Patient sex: M
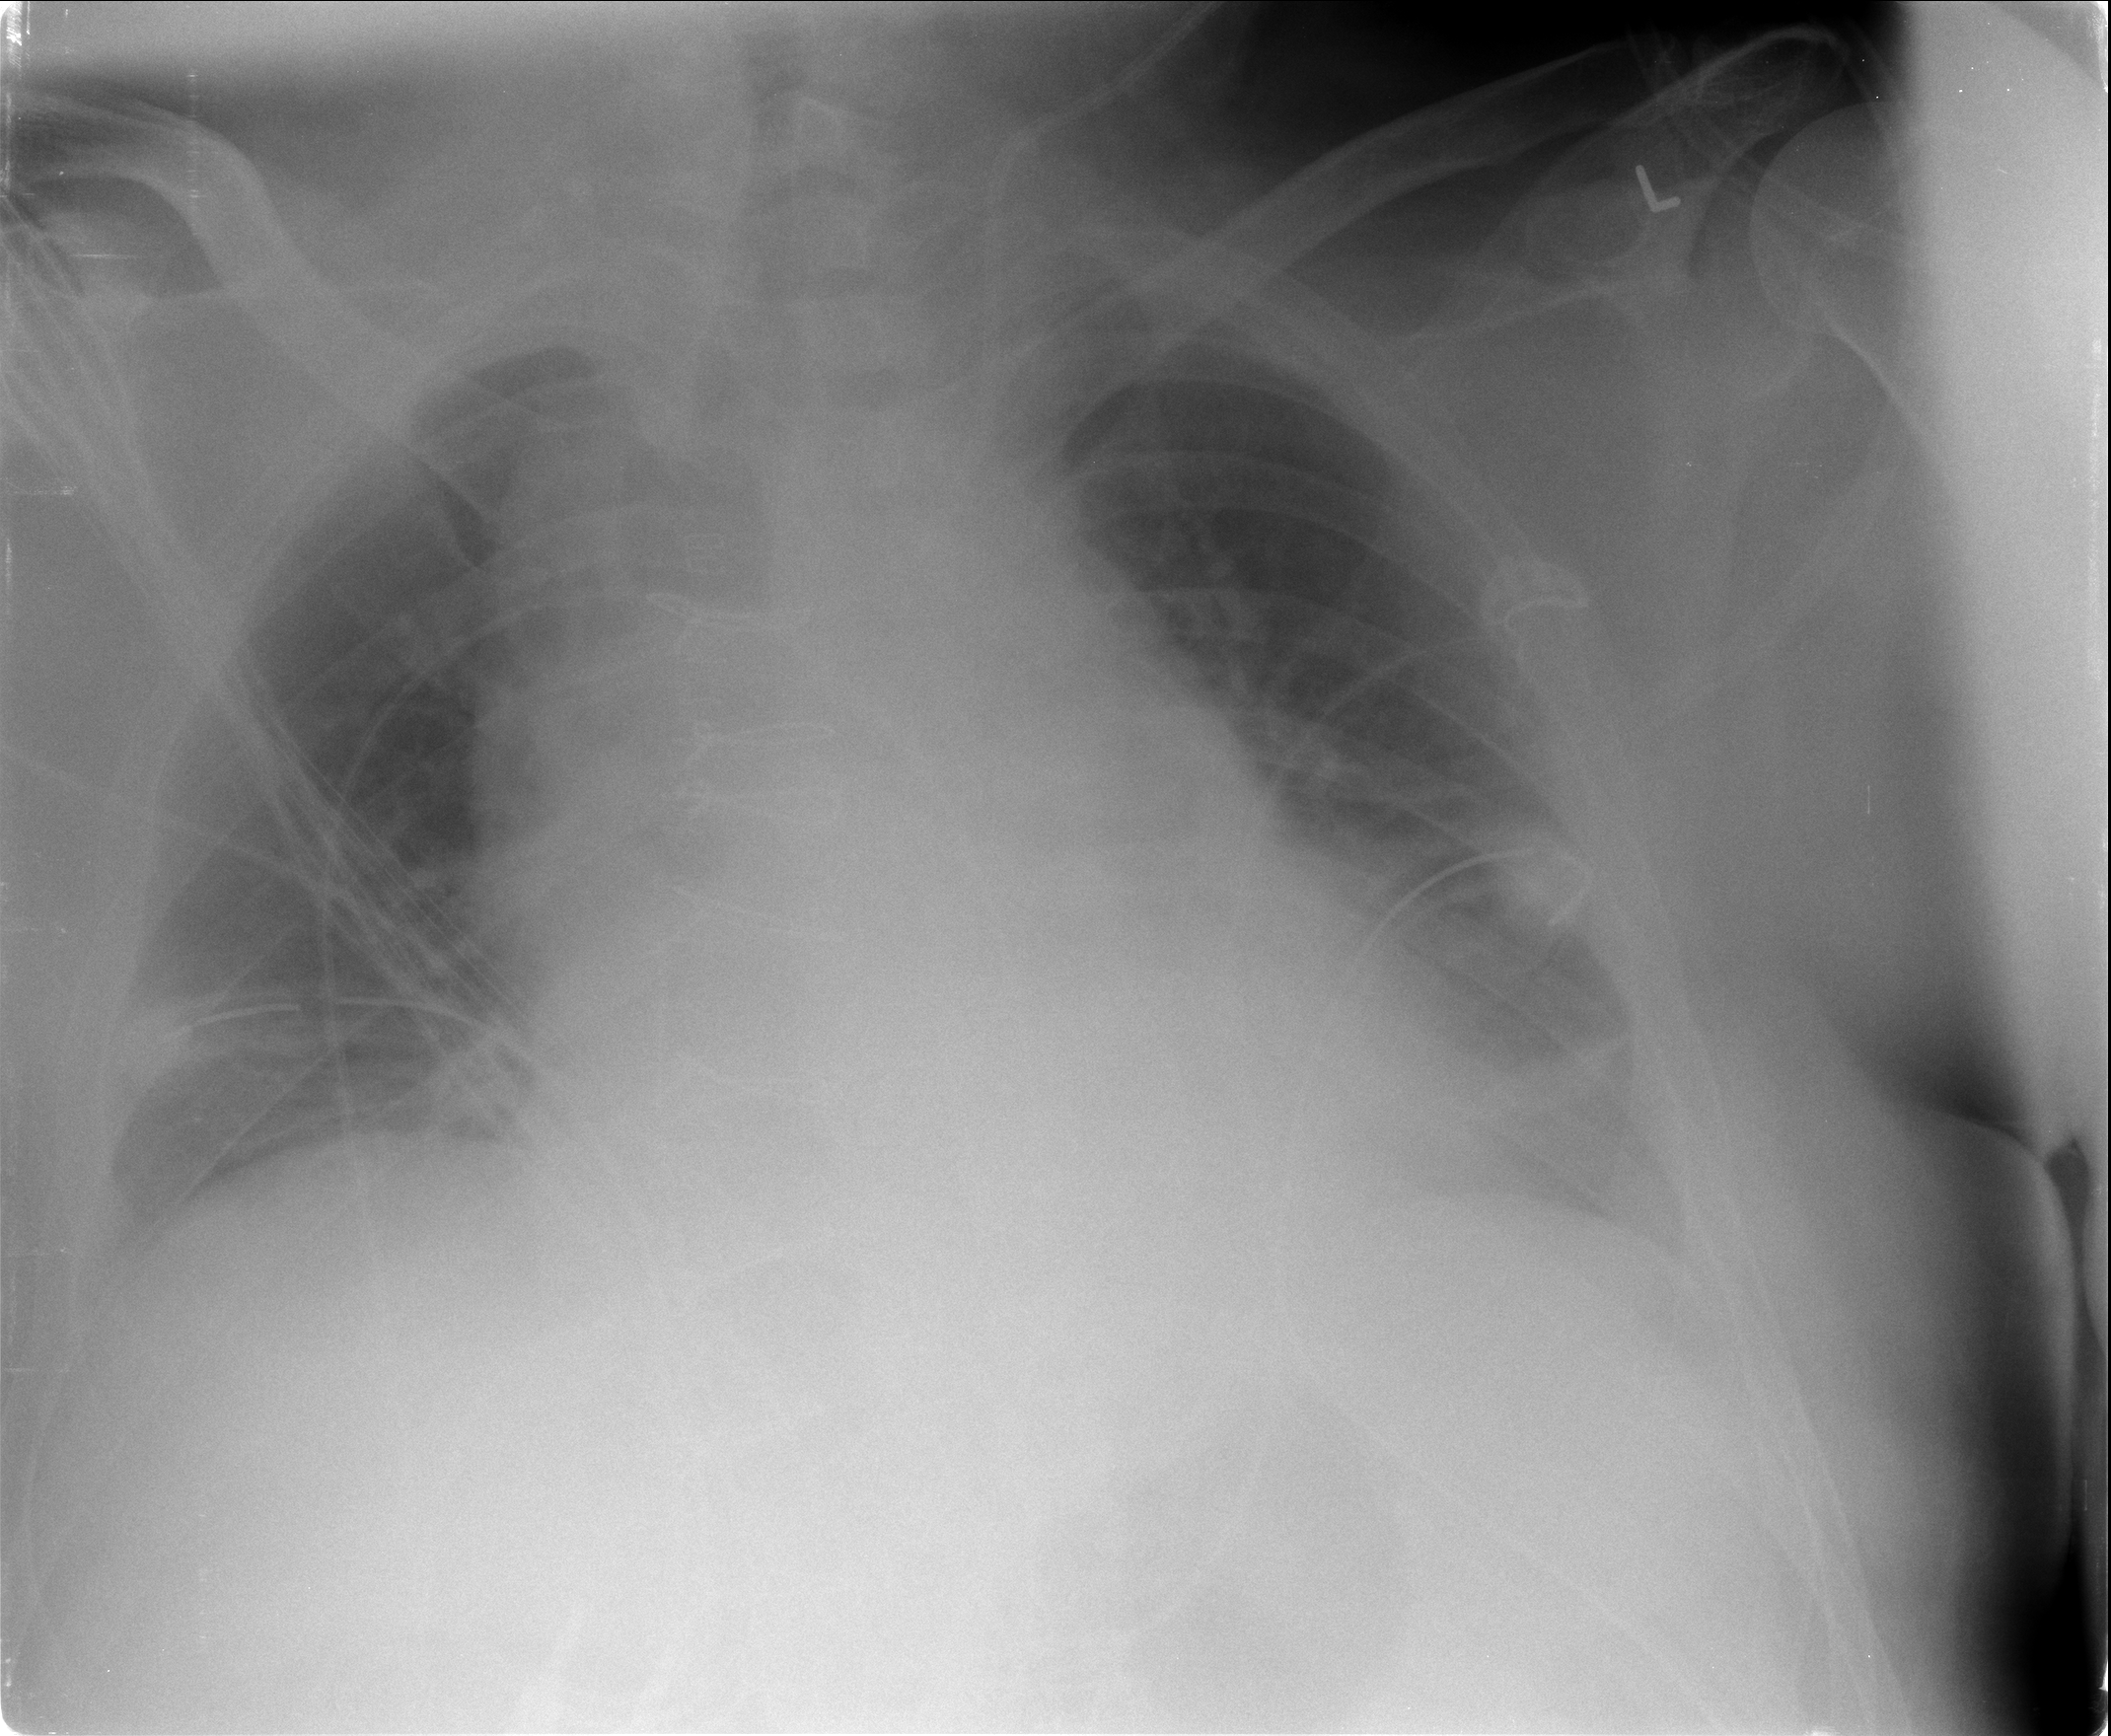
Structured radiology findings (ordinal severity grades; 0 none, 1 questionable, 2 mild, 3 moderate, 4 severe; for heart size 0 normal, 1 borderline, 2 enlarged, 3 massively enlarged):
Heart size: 1
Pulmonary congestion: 0
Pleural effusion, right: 2
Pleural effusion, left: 1
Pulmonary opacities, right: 0
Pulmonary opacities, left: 0
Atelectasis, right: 2
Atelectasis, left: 2